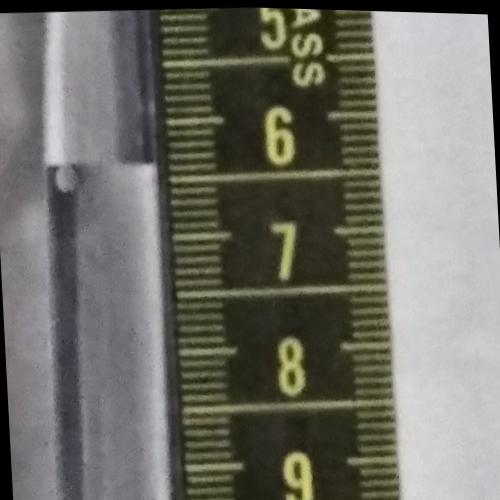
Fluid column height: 6.4 cm